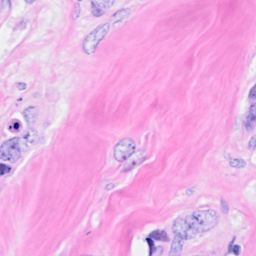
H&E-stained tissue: Breast